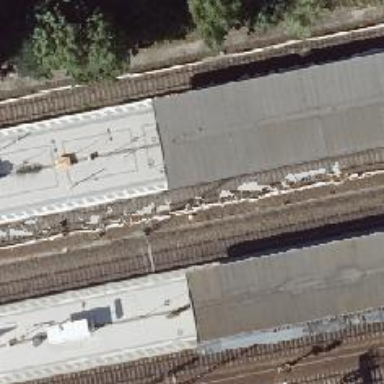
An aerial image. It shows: Light rail station that serves as halt on the railway.